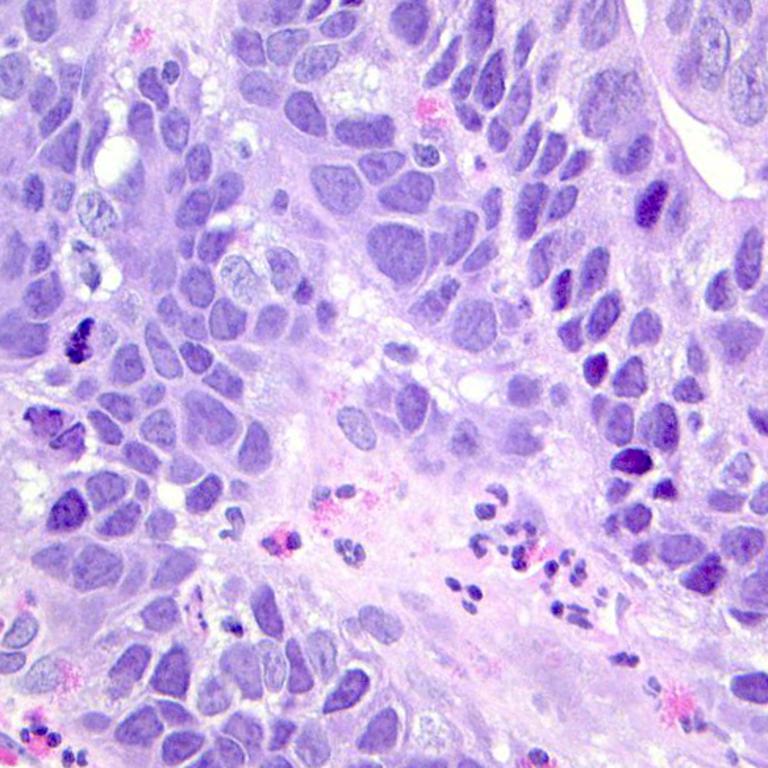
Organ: colon
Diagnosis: adenocarcinomas